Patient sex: F
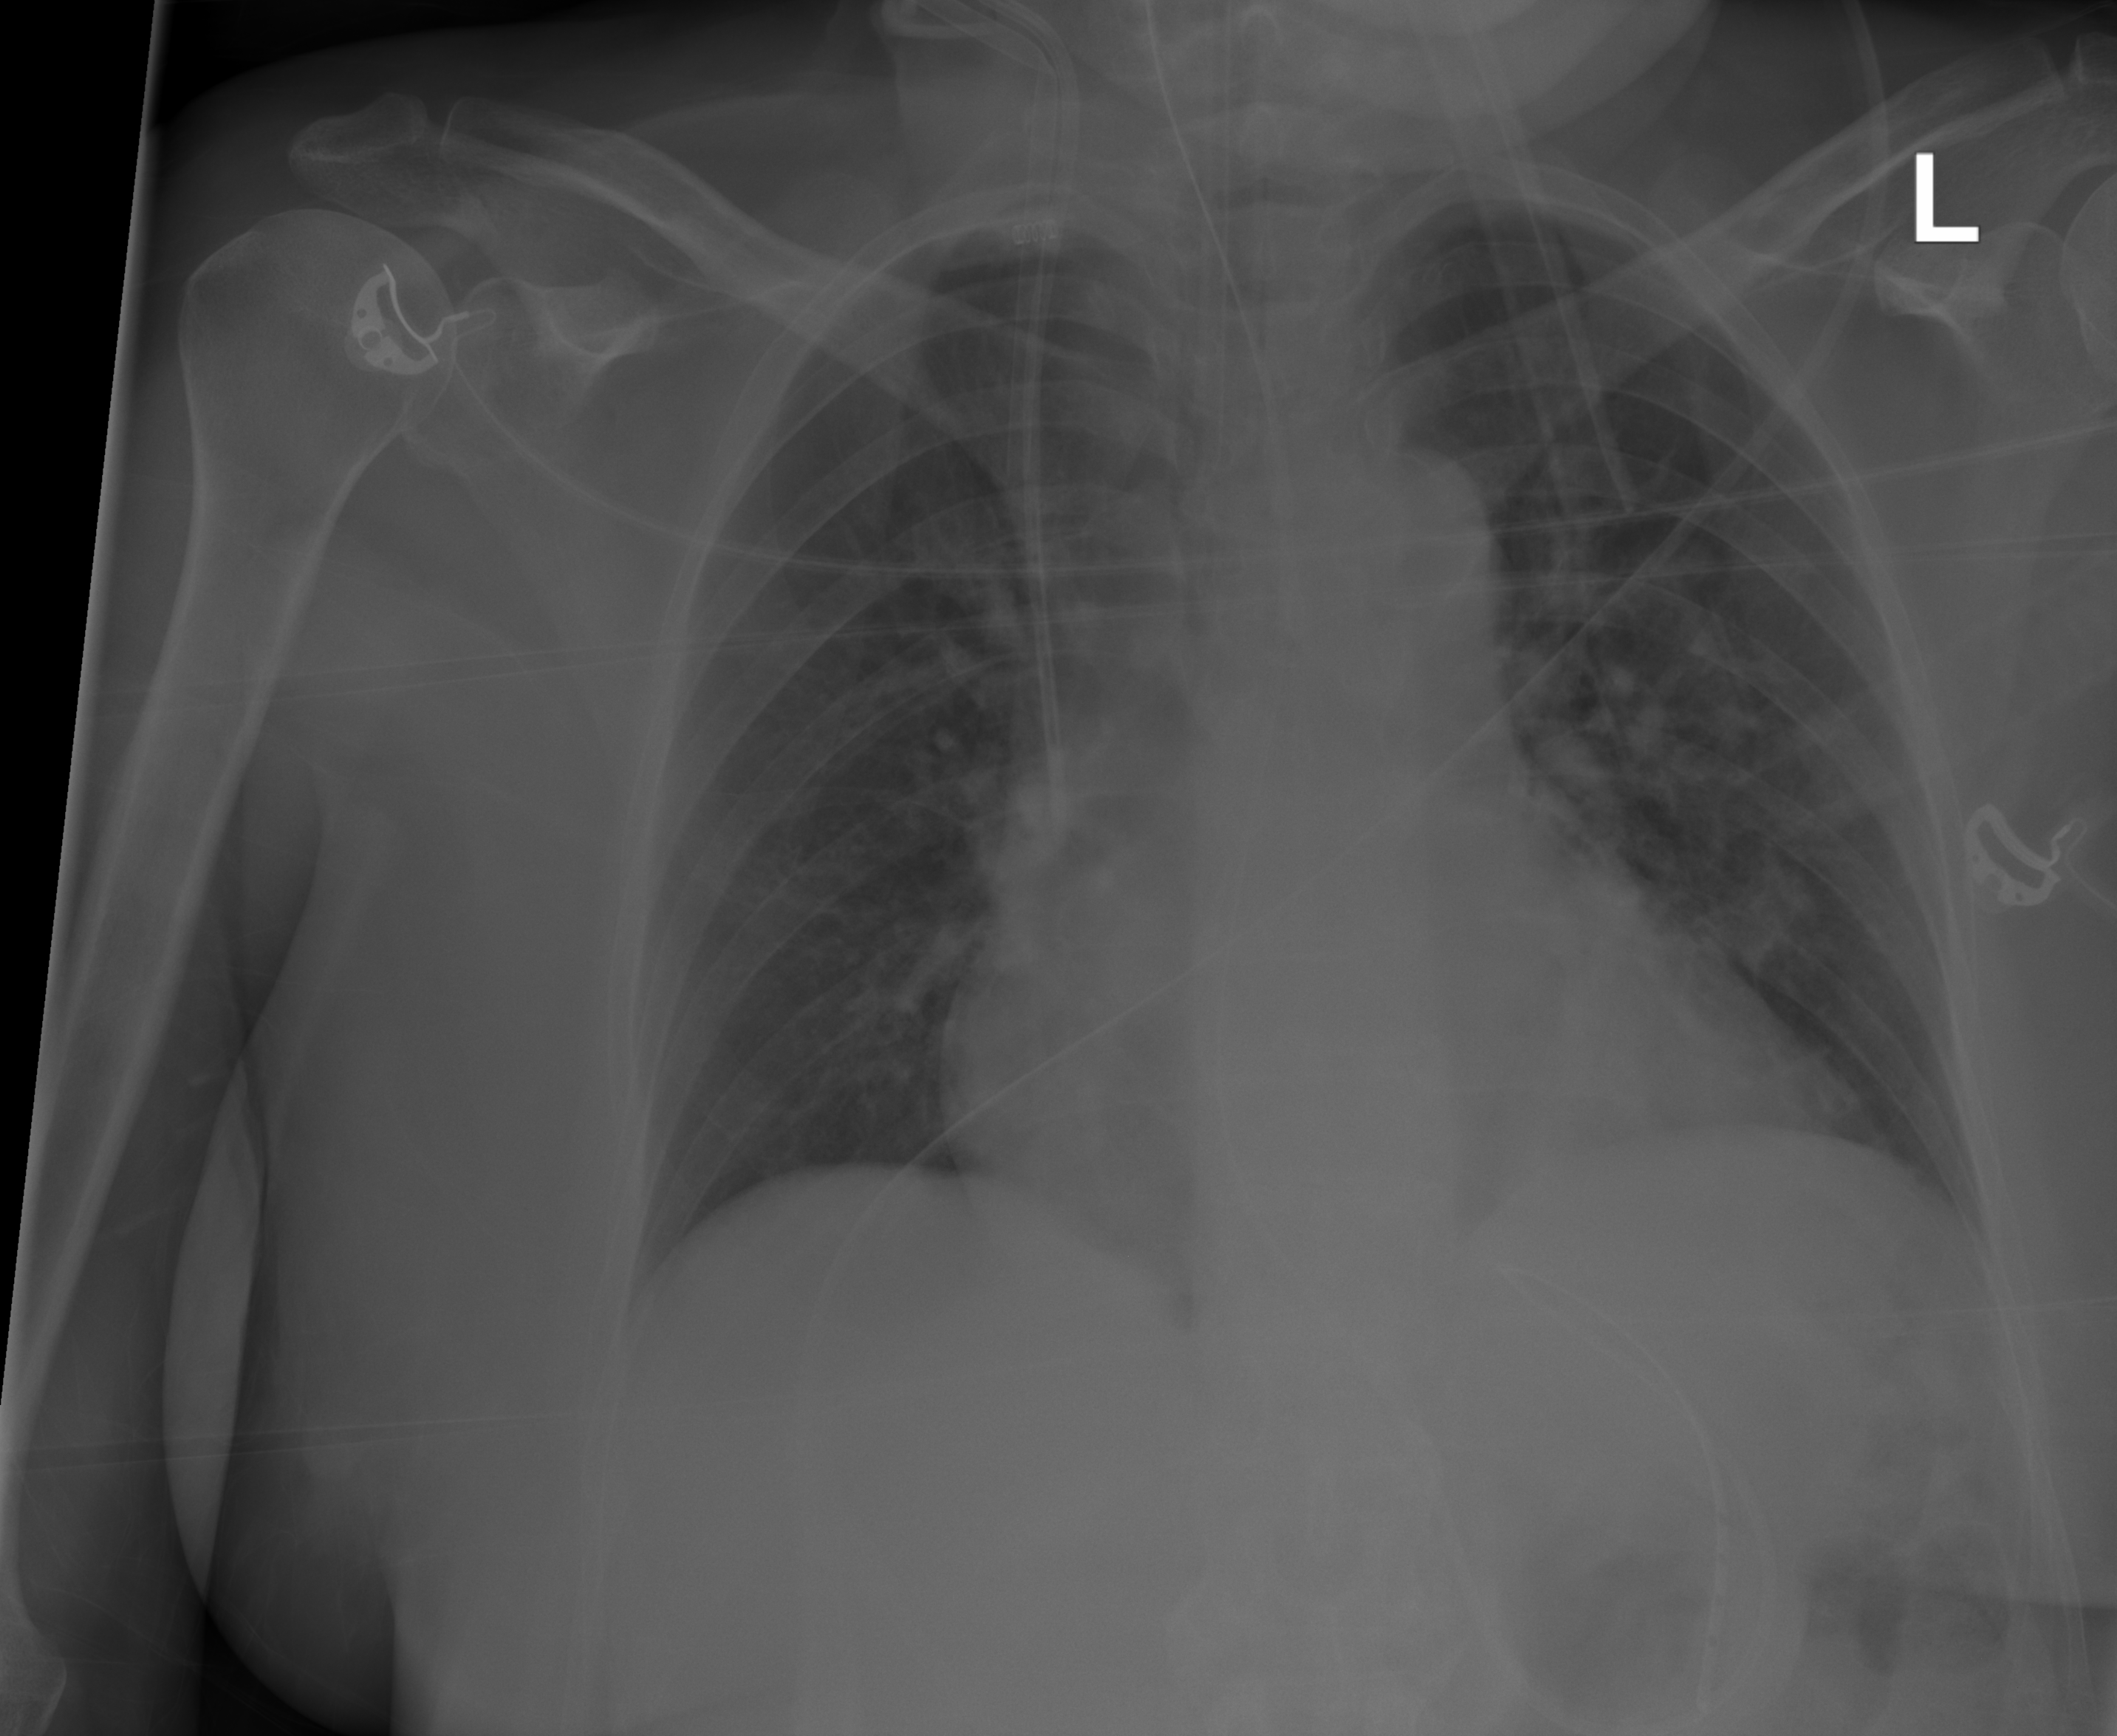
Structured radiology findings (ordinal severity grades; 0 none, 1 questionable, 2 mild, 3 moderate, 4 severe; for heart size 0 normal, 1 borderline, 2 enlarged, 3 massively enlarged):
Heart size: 2
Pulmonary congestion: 0
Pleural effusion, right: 0
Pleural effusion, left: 0
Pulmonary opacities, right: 0
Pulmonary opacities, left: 2
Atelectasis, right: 0
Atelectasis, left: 0